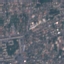
Land use / land cover class: Residential